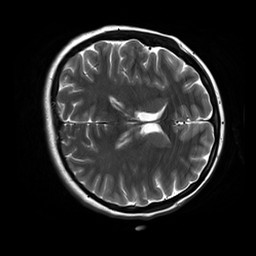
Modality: T2w
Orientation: axial
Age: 20
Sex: female
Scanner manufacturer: siemens
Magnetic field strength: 3 T
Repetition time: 8.53 s
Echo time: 0.091 s